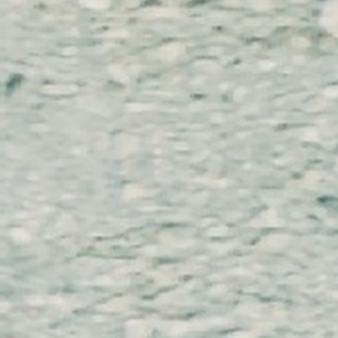
Label: other